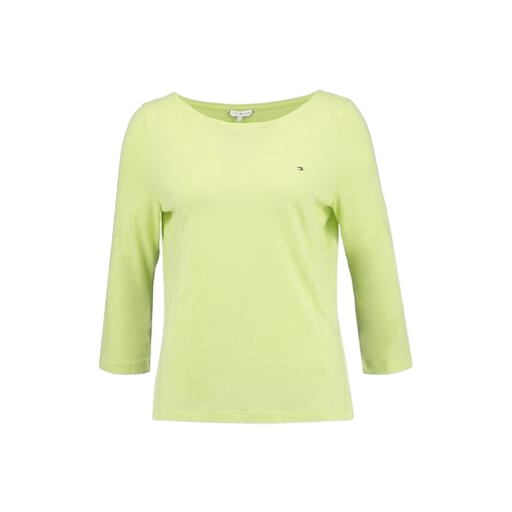
yellow iconic women's long-sleeved t-shirt, lime green t shirt, green three-quarter-sleeve top only macy, white background